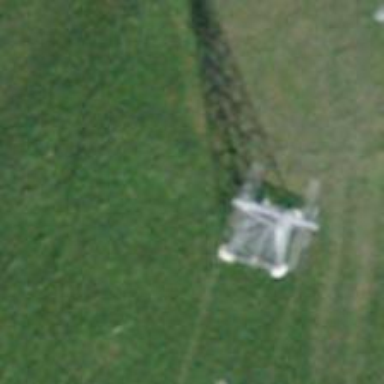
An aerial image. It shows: Pylon for aerialway.